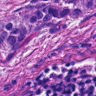
Metastatic tissue present: yes